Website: home-depot
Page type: customer-info-address
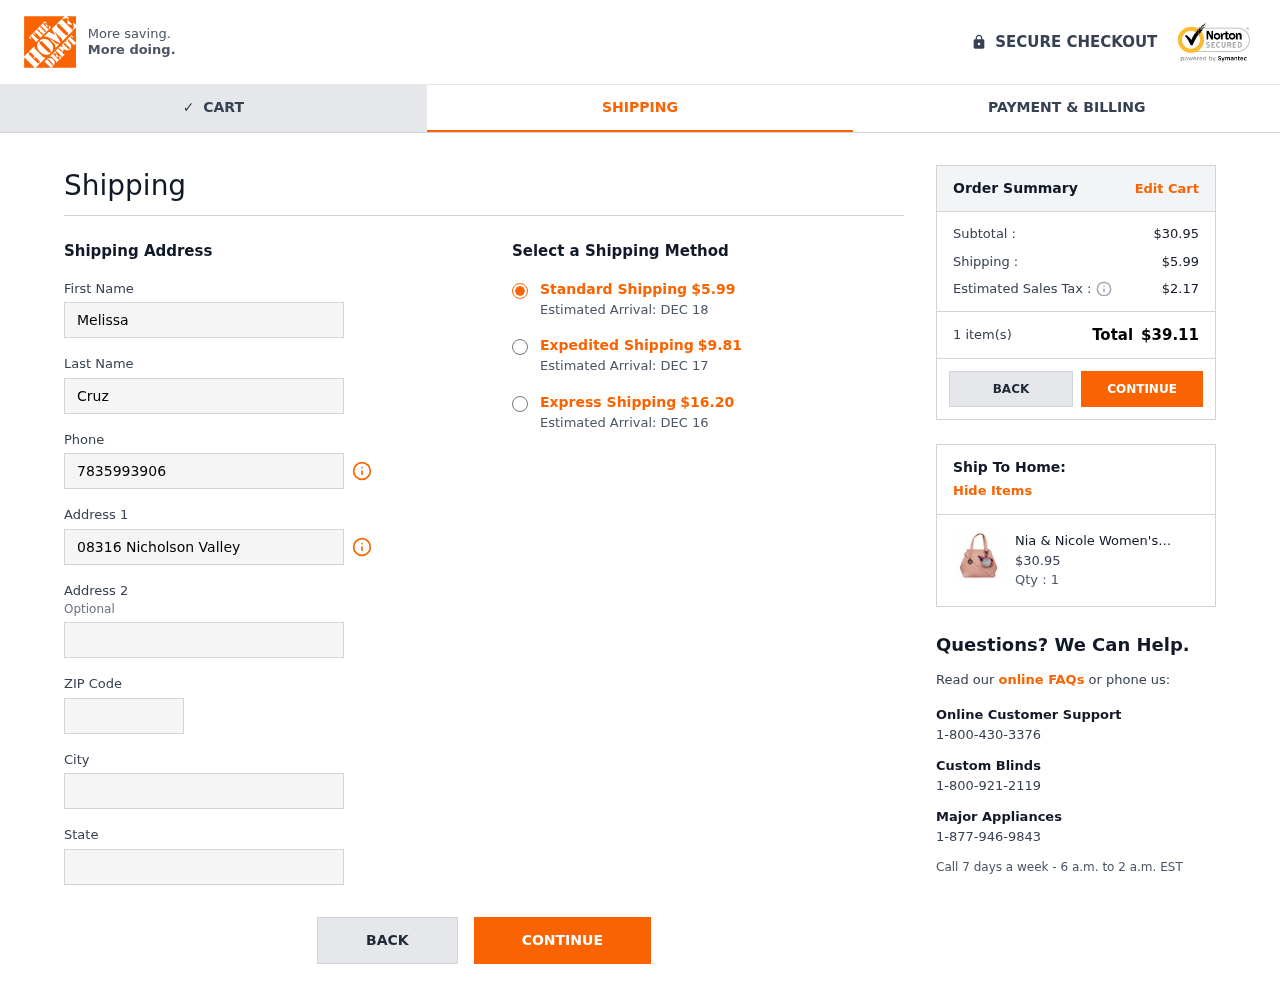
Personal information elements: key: PII_CITY
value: Velezfort
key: PII_FIRSTNAME
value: Melissa
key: PII_LASTNAME
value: Cruz
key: PII_PHONE
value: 7835993906
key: PII_POSTCODE
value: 68783
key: PII_STATE
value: Rhode Island
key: PII_STREET
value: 08316 Nicholson Valley
Product elements: key: PRODUCT1_NAME
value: Nia & Nicole Women's Handbag (Peach)
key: PRODUCT1_PRICE
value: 30.95
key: PRODUCT1_QUANTITY
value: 1
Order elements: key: ORDER_SHIPPING_COST
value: $5.99
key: ORDER_DELIVERY_DATE
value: Estimated Arrival: DEC 18
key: ORDER_SHIPPING_COST_EXPEDITED
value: $9.81
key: ORDER_DELIVERY_DATE_EXPEDITED
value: Estimated Arrival: DEC 17
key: ORDER_SHIPPING_COST_EXPRESS
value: $16.20
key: ORDER_DELIVERY_DATE_EXPRESS
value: Estimated Arrival: DEC 16
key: ORDER_SUBTOTAL
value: $30.95
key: ORDER_TAX
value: $2.17
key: ORDER_NUM_ITEMS
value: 1 item(s)
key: ORDER_TOTAL
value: $39.11